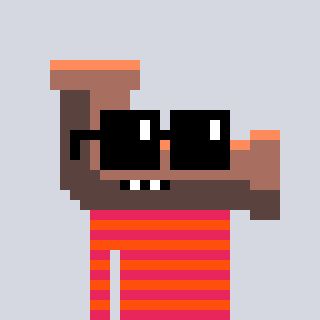
a pixel art character with square black sunglasses, a pipe-shaped head and a orange-colored body on a cool background